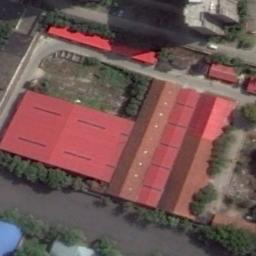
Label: industrial_area